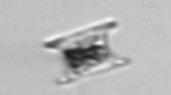
Label: Eucampia